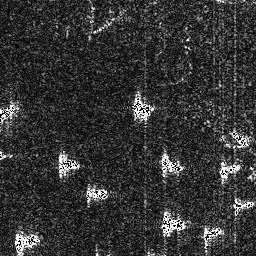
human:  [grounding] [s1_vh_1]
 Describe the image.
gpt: In the satellite image, there is  <ref>1 small ship </ref> <box>[[0, 39, 7, 48, 0]]</box> located at left,  <ref>1 medium ship </ref> <box>[[4, 90, 16, 99, 0]]</box> located at bottom left,  <ref>1 medium ship </ref> <box>[[21, 59, 31, 67, 0]]</box> located at left,  <ref>2 medium ship </ref> <box>[[32, 71, 42, 80, 0], [62, 82, 72, 91, 0]]</box> located at bottom,  <ref>2 medium ship </ref> <box>[[50, 35, 58, 46, 0], [61, 58, 71, 68, 0]]</box> located at center,  <ref>2 small ship </ref> <box>[[78, 87, 86, 96, 0], [90, 76, 98, 84, 0]]</box> located at bottom right,  <ref>2 small ship </ref> <box>[[84, 62, 93, 70, 0], [89, 50, 96, 57, 0]]</box> located at right.